Question:
Here's where my code freak out Ive tried to initialize in the main, in the search but nothing works, thank you in advance, and i have to kept the two functions I can't put them in the same one! so code_search is at 1 but when it goes to the print_city it goes back at 0.
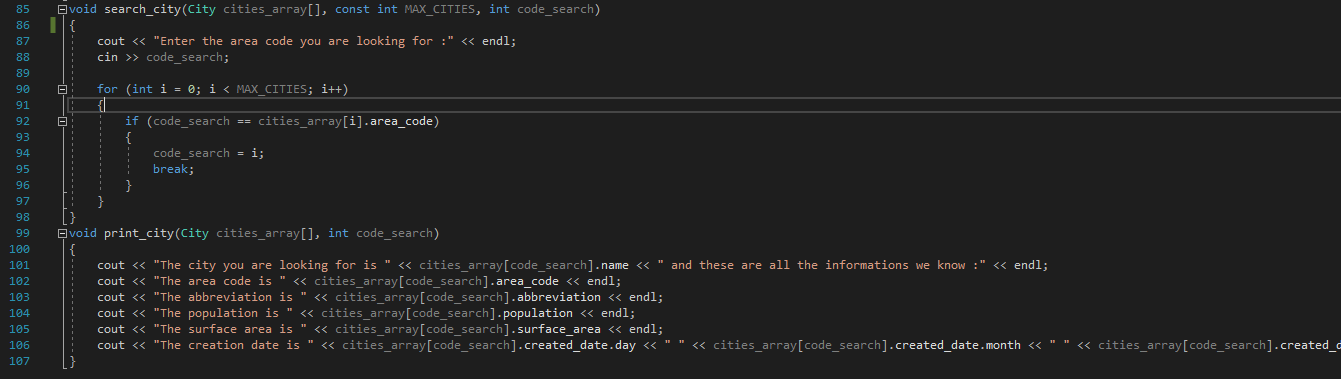
Answer: As SuperStorme said, you are passing 'code_search' by value. Try to pass it by reference:
'''
void search_city(City cities_array[], const int MAX_Cities, int & code_search){...}
'''
Passing by value, you are changing only the local variable 'code_search' in the function scope.